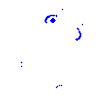
Particle: electron